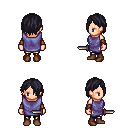
a pixel art fantasy rpg character, female body template, human, light skin, chain tabard jacket, gold greaves, raven bangs hairstyle, cloth bracers, brown shoes, dagger, four views (front, back, left, right), 2x2 character sprite sheet, small pixel art, hard edges, no anti-aliasing